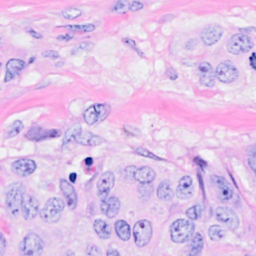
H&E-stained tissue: Breast